Question: First of all, I don't know Batch programming at all. I came across a FIND command in a tutorial I was reading about OpenCV
<URL>
'''
find ./positive_images -iname "*.jpg" > positives.txt
'''
It basically is supposed to copy all the relative paths of all the jpeg files inside to file. I ran this in CMD(as Administrator) and got the following:

What is the meaning of Access Denied? I don't want to learn Batch Programming for this as I am already busy in my project. Please give me a simple-to-understand solution.
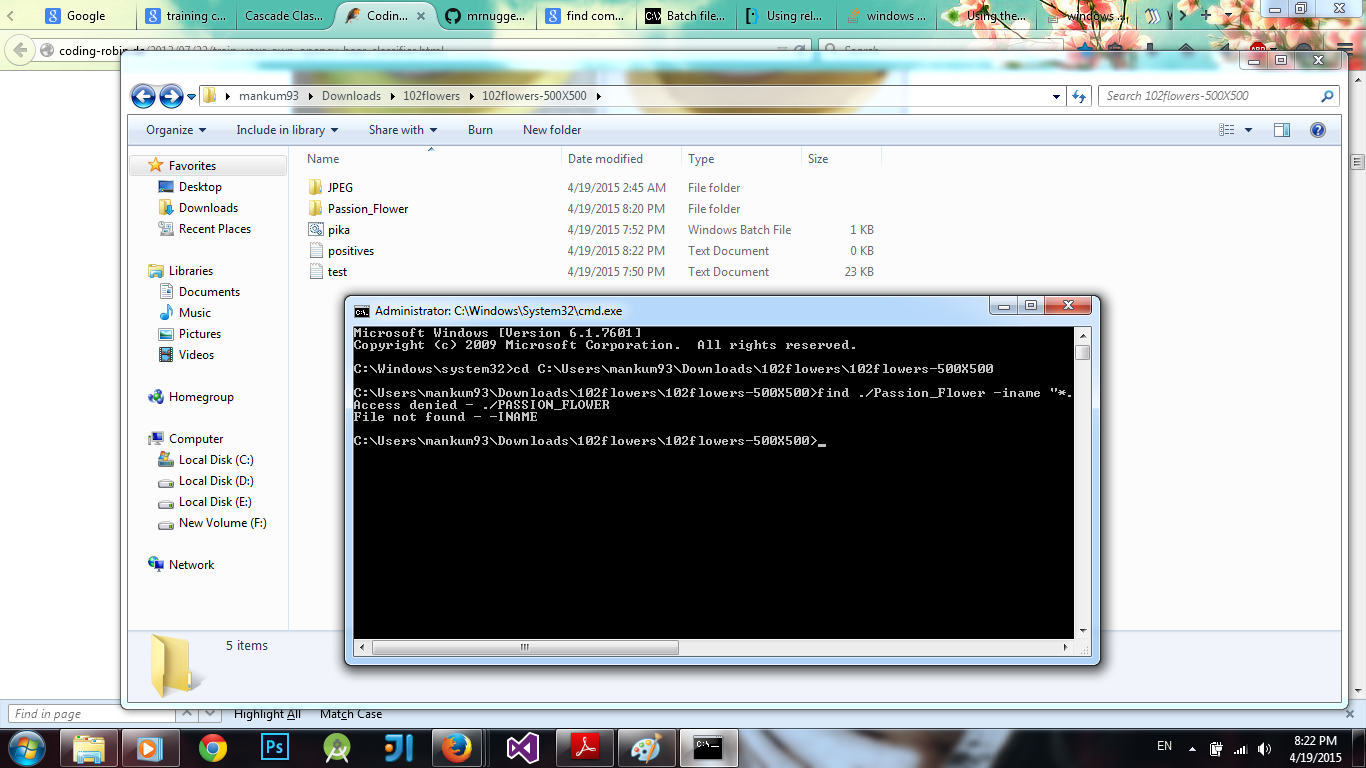
Answer: The referred tutorial uses the bash find command.But you're executing the Windows find command.Download from somewhere the windows port for the unix command put it in your directory and call it like
'.
ind.exe .\positive_images -iname "*.jpg" > positives.txt'
mind also the windows path separator slashes.
you can use this port for example -> <URL>
(probably there's a newer port but this should do the work)